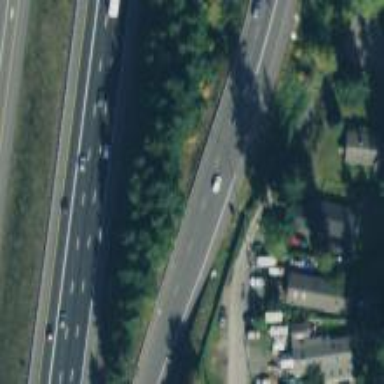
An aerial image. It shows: Motorway link.